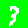
Digit: 3